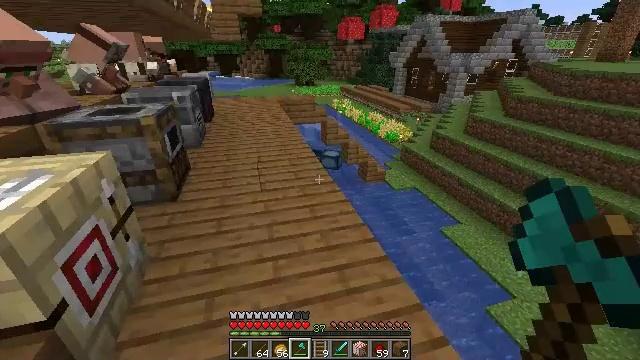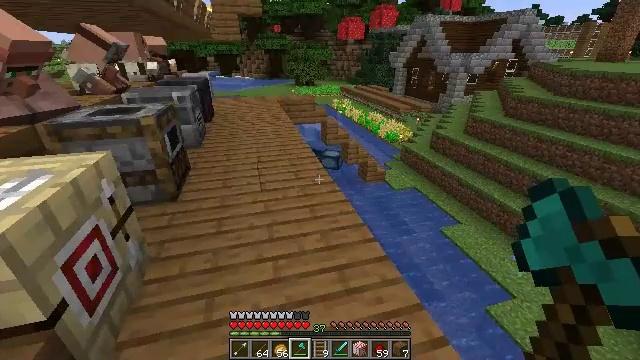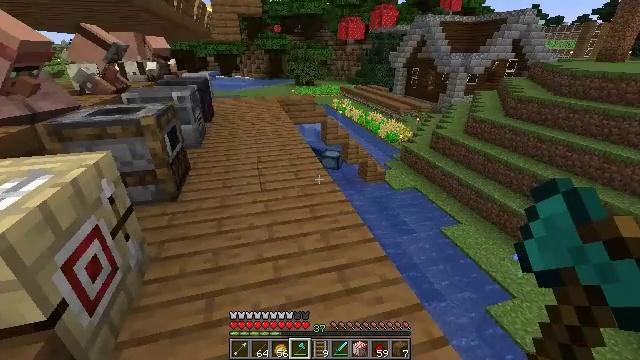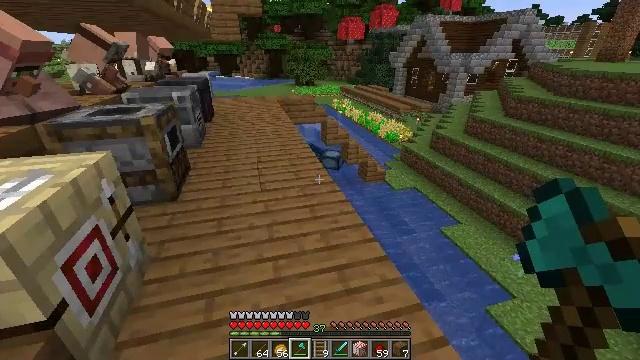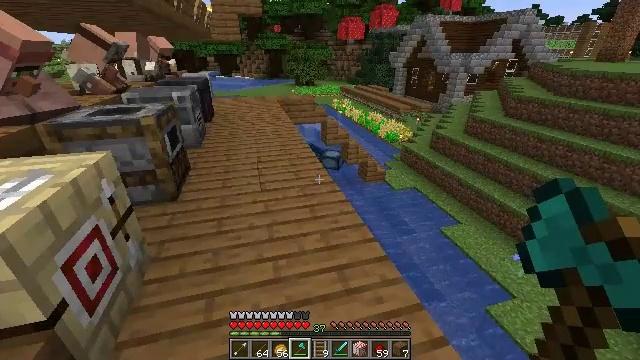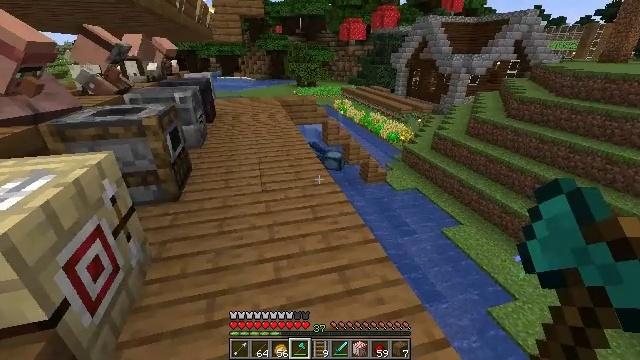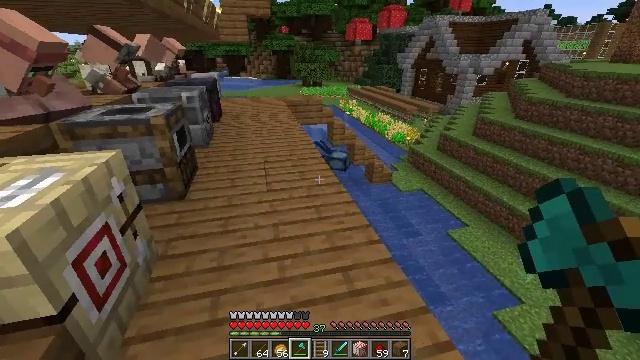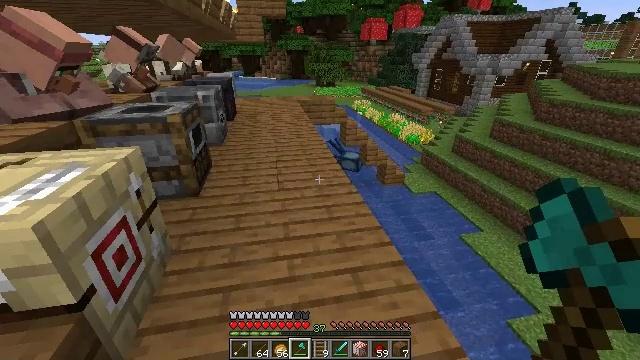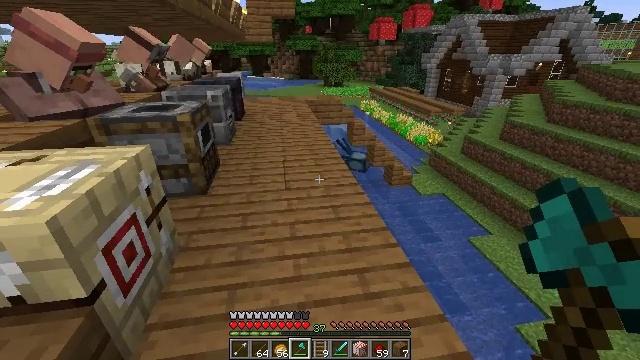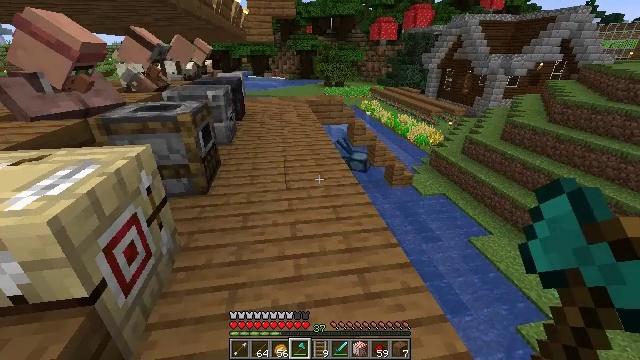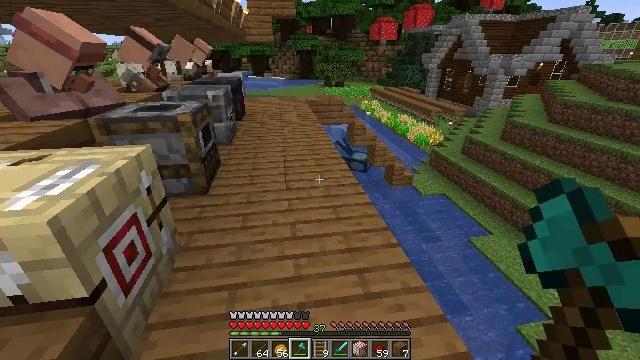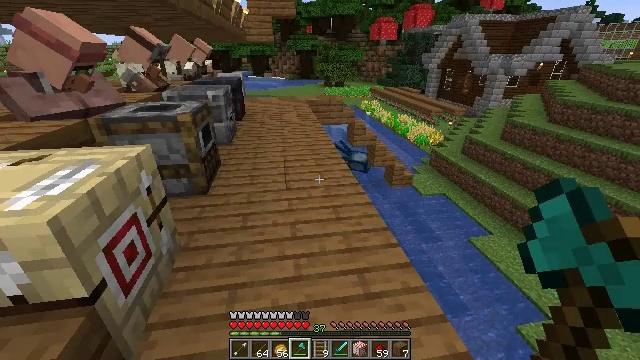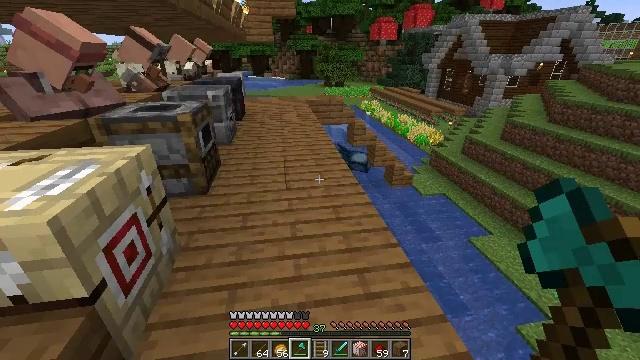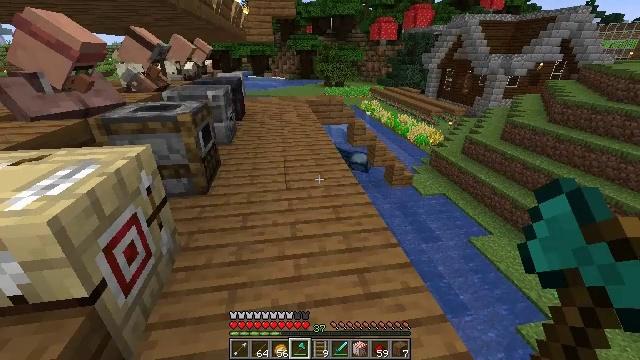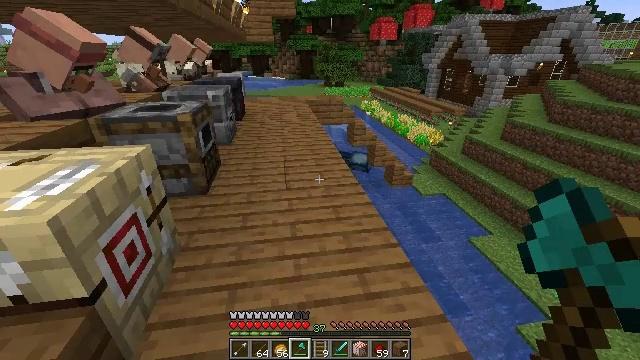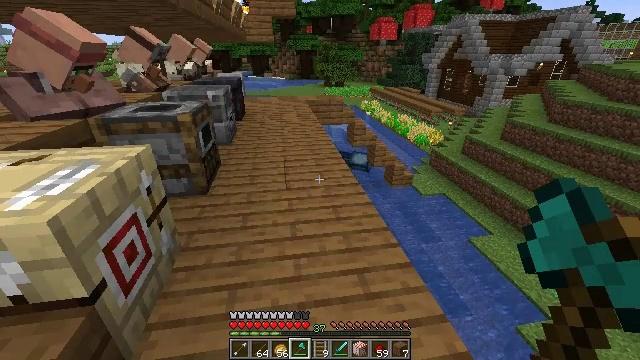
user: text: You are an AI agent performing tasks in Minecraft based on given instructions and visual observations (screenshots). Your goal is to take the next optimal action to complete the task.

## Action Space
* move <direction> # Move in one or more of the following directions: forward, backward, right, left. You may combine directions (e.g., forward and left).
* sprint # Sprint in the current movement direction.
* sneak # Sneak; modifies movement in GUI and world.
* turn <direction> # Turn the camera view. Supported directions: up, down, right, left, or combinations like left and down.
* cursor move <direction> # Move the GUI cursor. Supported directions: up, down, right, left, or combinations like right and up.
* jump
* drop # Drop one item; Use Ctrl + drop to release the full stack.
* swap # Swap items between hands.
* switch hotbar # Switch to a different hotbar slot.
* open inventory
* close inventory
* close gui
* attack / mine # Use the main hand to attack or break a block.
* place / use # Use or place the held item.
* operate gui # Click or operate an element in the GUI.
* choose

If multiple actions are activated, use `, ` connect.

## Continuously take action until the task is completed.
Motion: motion action
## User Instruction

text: Gather potatoes by left-clicking.
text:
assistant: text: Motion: no_op
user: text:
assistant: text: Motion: no_op
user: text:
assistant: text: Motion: no_op
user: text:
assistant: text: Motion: no_op
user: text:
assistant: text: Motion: no_op
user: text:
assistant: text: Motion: turn left
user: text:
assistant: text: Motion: turn left
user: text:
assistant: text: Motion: turn left
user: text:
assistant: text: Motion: no_op
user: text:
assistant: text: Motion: no_op
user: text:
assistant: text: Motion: no_op
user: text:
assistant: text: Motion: no_op
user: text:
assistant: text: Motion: no_op
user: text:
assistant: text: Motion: no_op
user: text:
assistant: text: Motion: no_op
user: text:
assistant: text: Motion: no_op
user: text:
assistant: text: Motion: no_op
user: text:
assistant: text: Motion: no_op
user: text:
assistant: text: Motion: no_op
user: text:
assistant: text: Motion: no_op
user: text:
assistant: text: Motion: no_op
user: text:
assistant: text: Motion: no_op
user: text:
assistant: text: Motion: no_op
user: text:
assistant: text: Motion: no_op
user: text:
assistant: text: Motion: no_op
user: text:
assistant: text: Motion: no_op
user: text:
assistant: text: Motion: no_op
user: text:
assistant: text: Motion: no_op
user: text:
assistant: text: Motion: no_op
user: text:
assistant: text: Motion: no_op